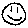
Label: smiley face